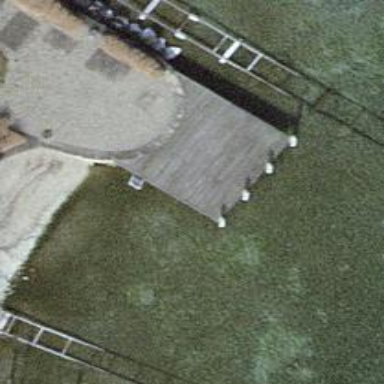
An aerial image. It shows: Man-made pier.